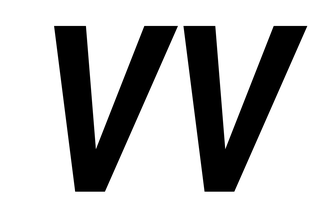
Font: Roboto-Italic_Condensed_SemiBold_Italic